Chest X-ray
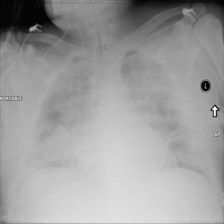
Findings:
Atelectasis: negative
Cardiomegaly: negative
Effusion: negative
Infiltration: positive
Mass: negative
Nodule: negative
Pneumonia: negative
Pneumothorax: negative
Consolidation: negative
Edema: negative
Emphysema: negative
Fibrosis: negative
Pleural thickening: negative
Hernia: negative